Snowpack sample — Loveland Pass, Silver Plume, Colorado, USA (2/11/26, 12:00 PM MST)
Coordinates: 39.663, -105.886
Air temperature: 35 °F
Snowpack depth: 82 cm
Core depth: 10 cm
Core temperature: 15.8 °F
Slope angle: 13°, slope face: 12°
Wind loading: high
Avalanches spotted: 1
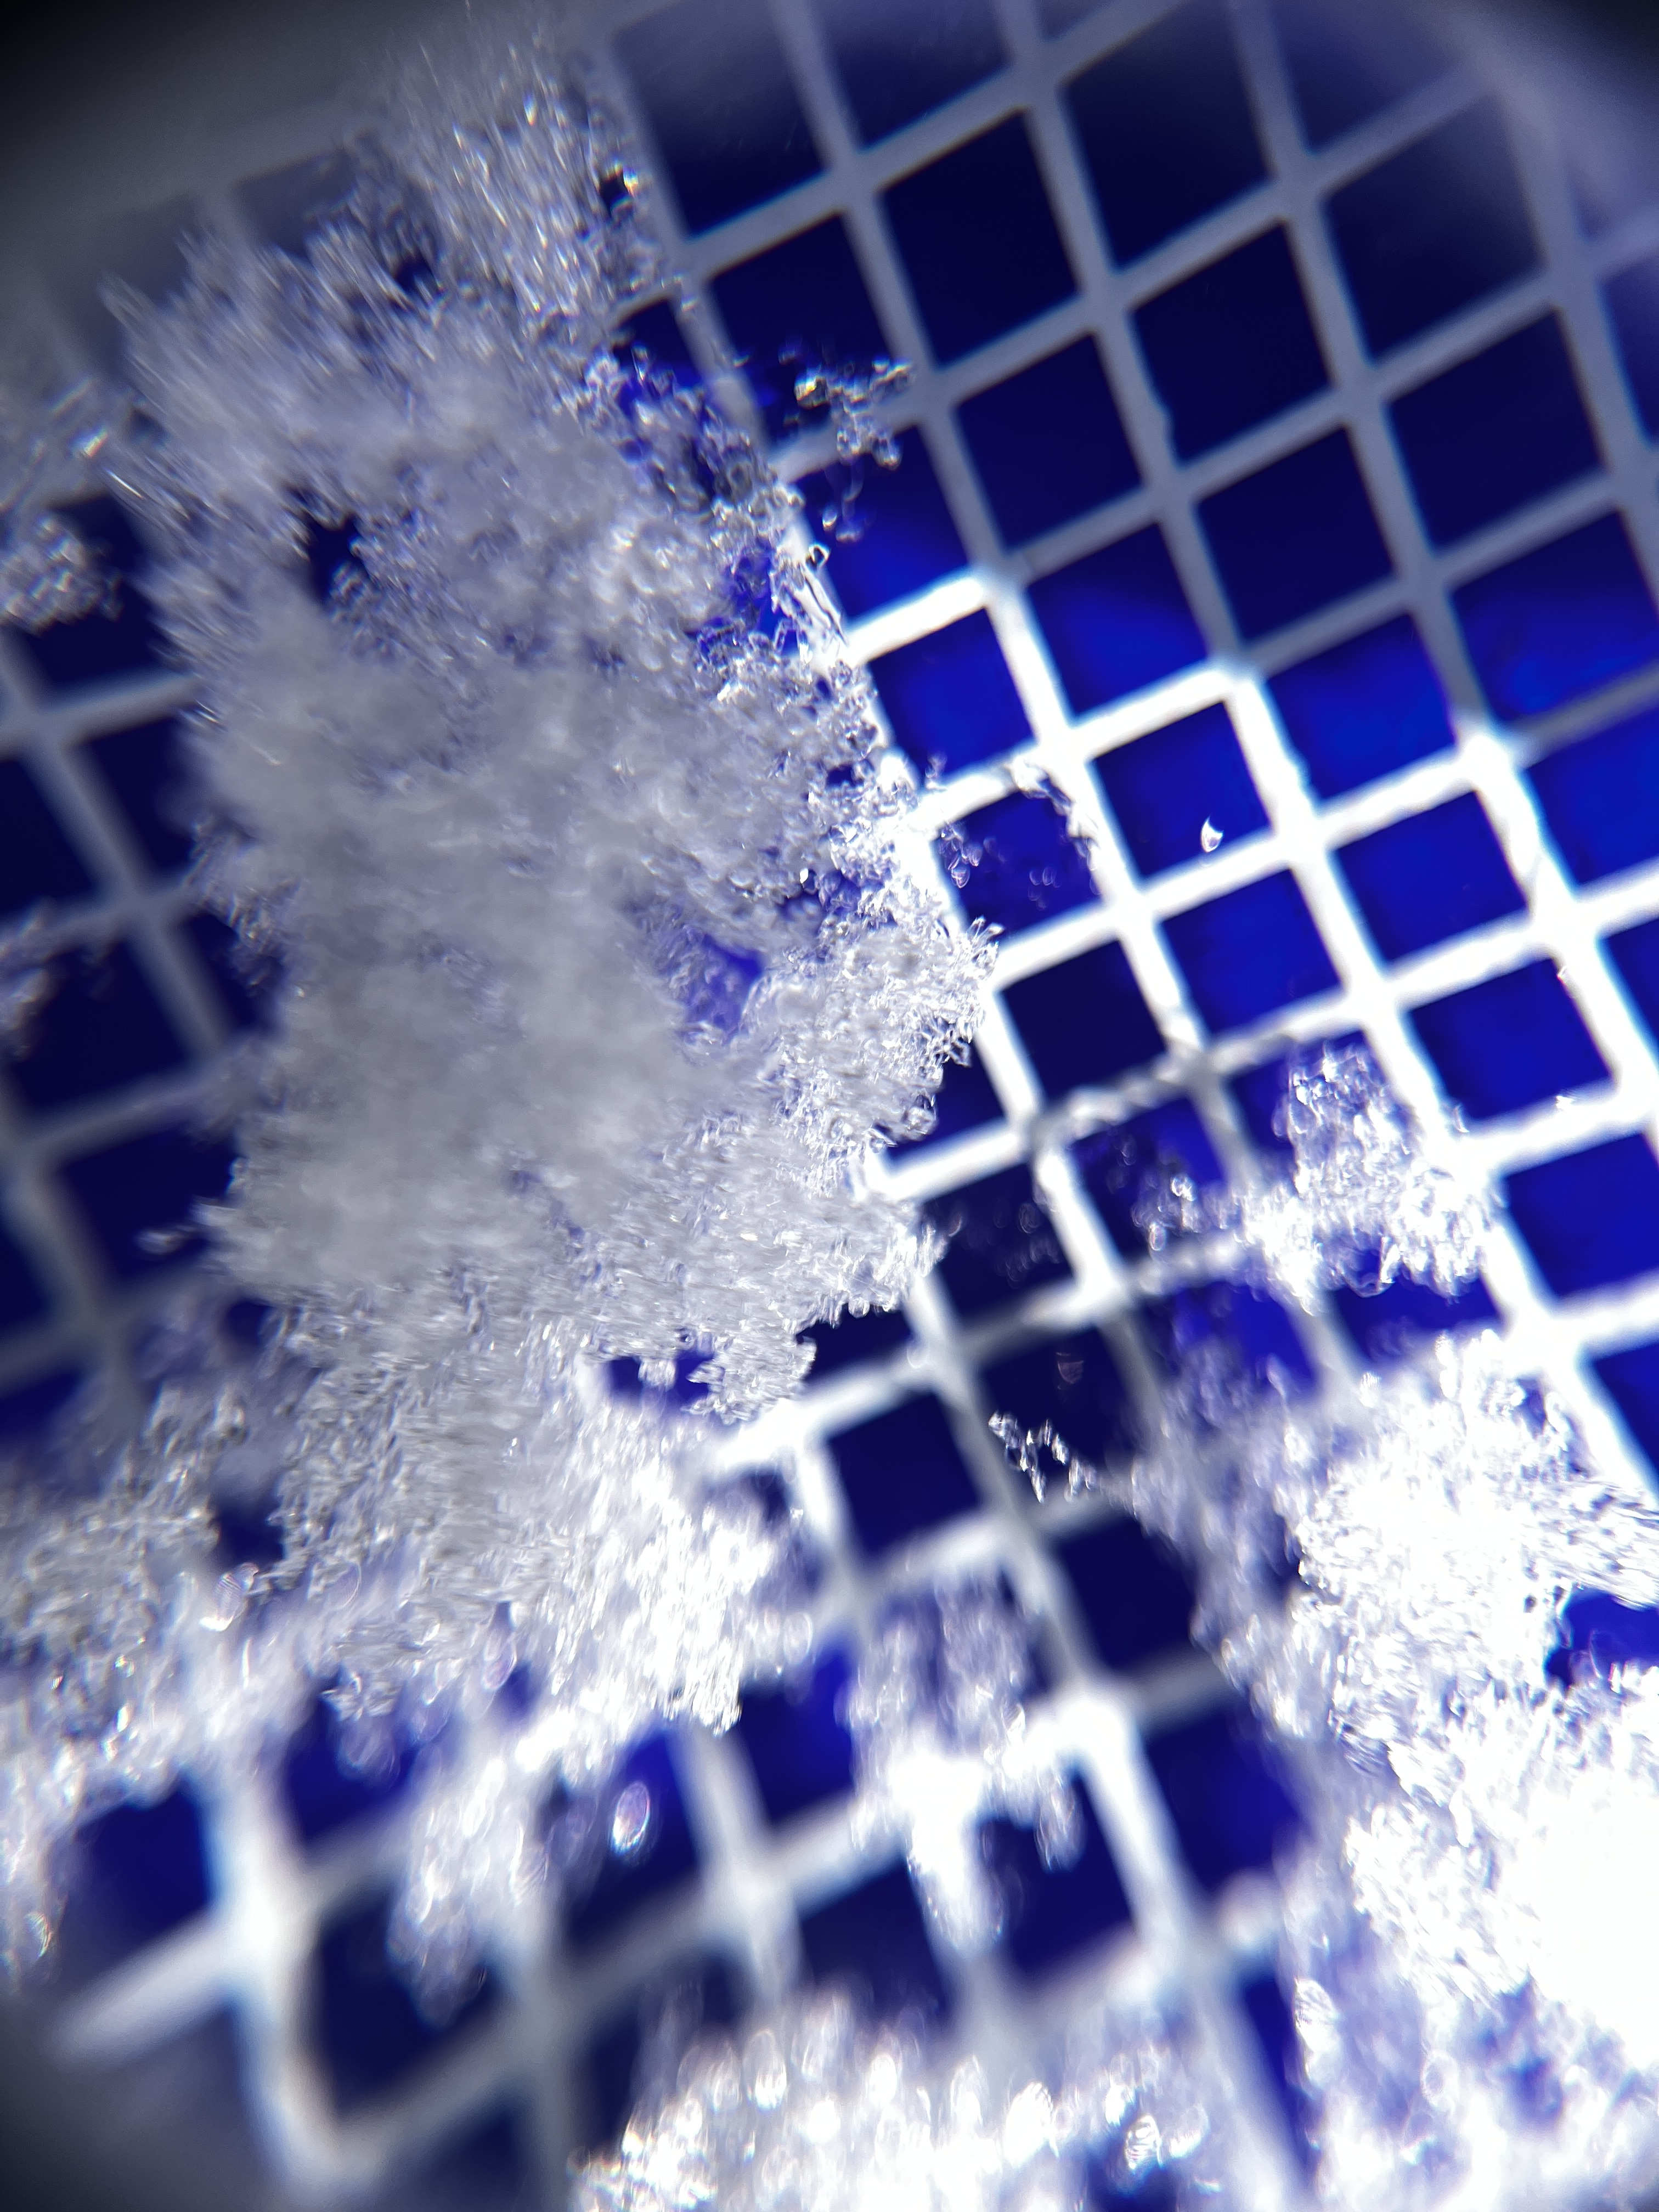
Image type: magnified_profile
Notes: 1 small avalanche spotted on the north side of the bowl, lots of wind loading